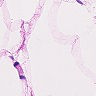
Metastatic tissue present: no